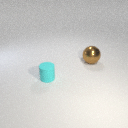
large brown metal sphere behind small cyan rubber cylinder